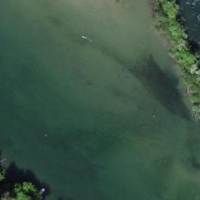
EUNIS habitat code: 15
Species observed at this site:
Tachybaptus ruficollis
Phalacrocorax carbo
Aythya fuligula
Fulica atra
Mergus merganser